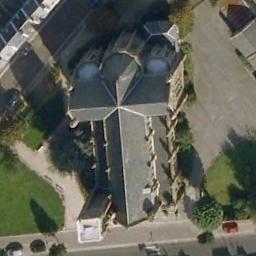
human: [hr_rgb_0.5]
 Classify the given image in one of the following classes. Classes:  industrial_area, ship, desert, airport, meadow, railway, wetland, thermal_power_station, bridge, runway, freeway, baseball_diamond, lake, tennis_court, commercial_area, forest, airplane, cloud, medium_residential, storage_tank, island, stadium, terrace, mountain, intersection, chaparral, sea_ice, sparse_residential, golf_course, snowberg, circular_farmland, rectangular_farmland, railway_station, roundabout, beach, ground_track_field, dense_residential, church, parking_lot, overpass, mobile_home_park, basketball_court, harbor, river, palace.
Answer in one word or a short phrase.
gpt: church